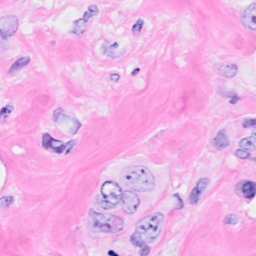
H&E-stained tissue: Breast